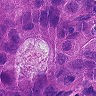
Metastatic tissue present: yes